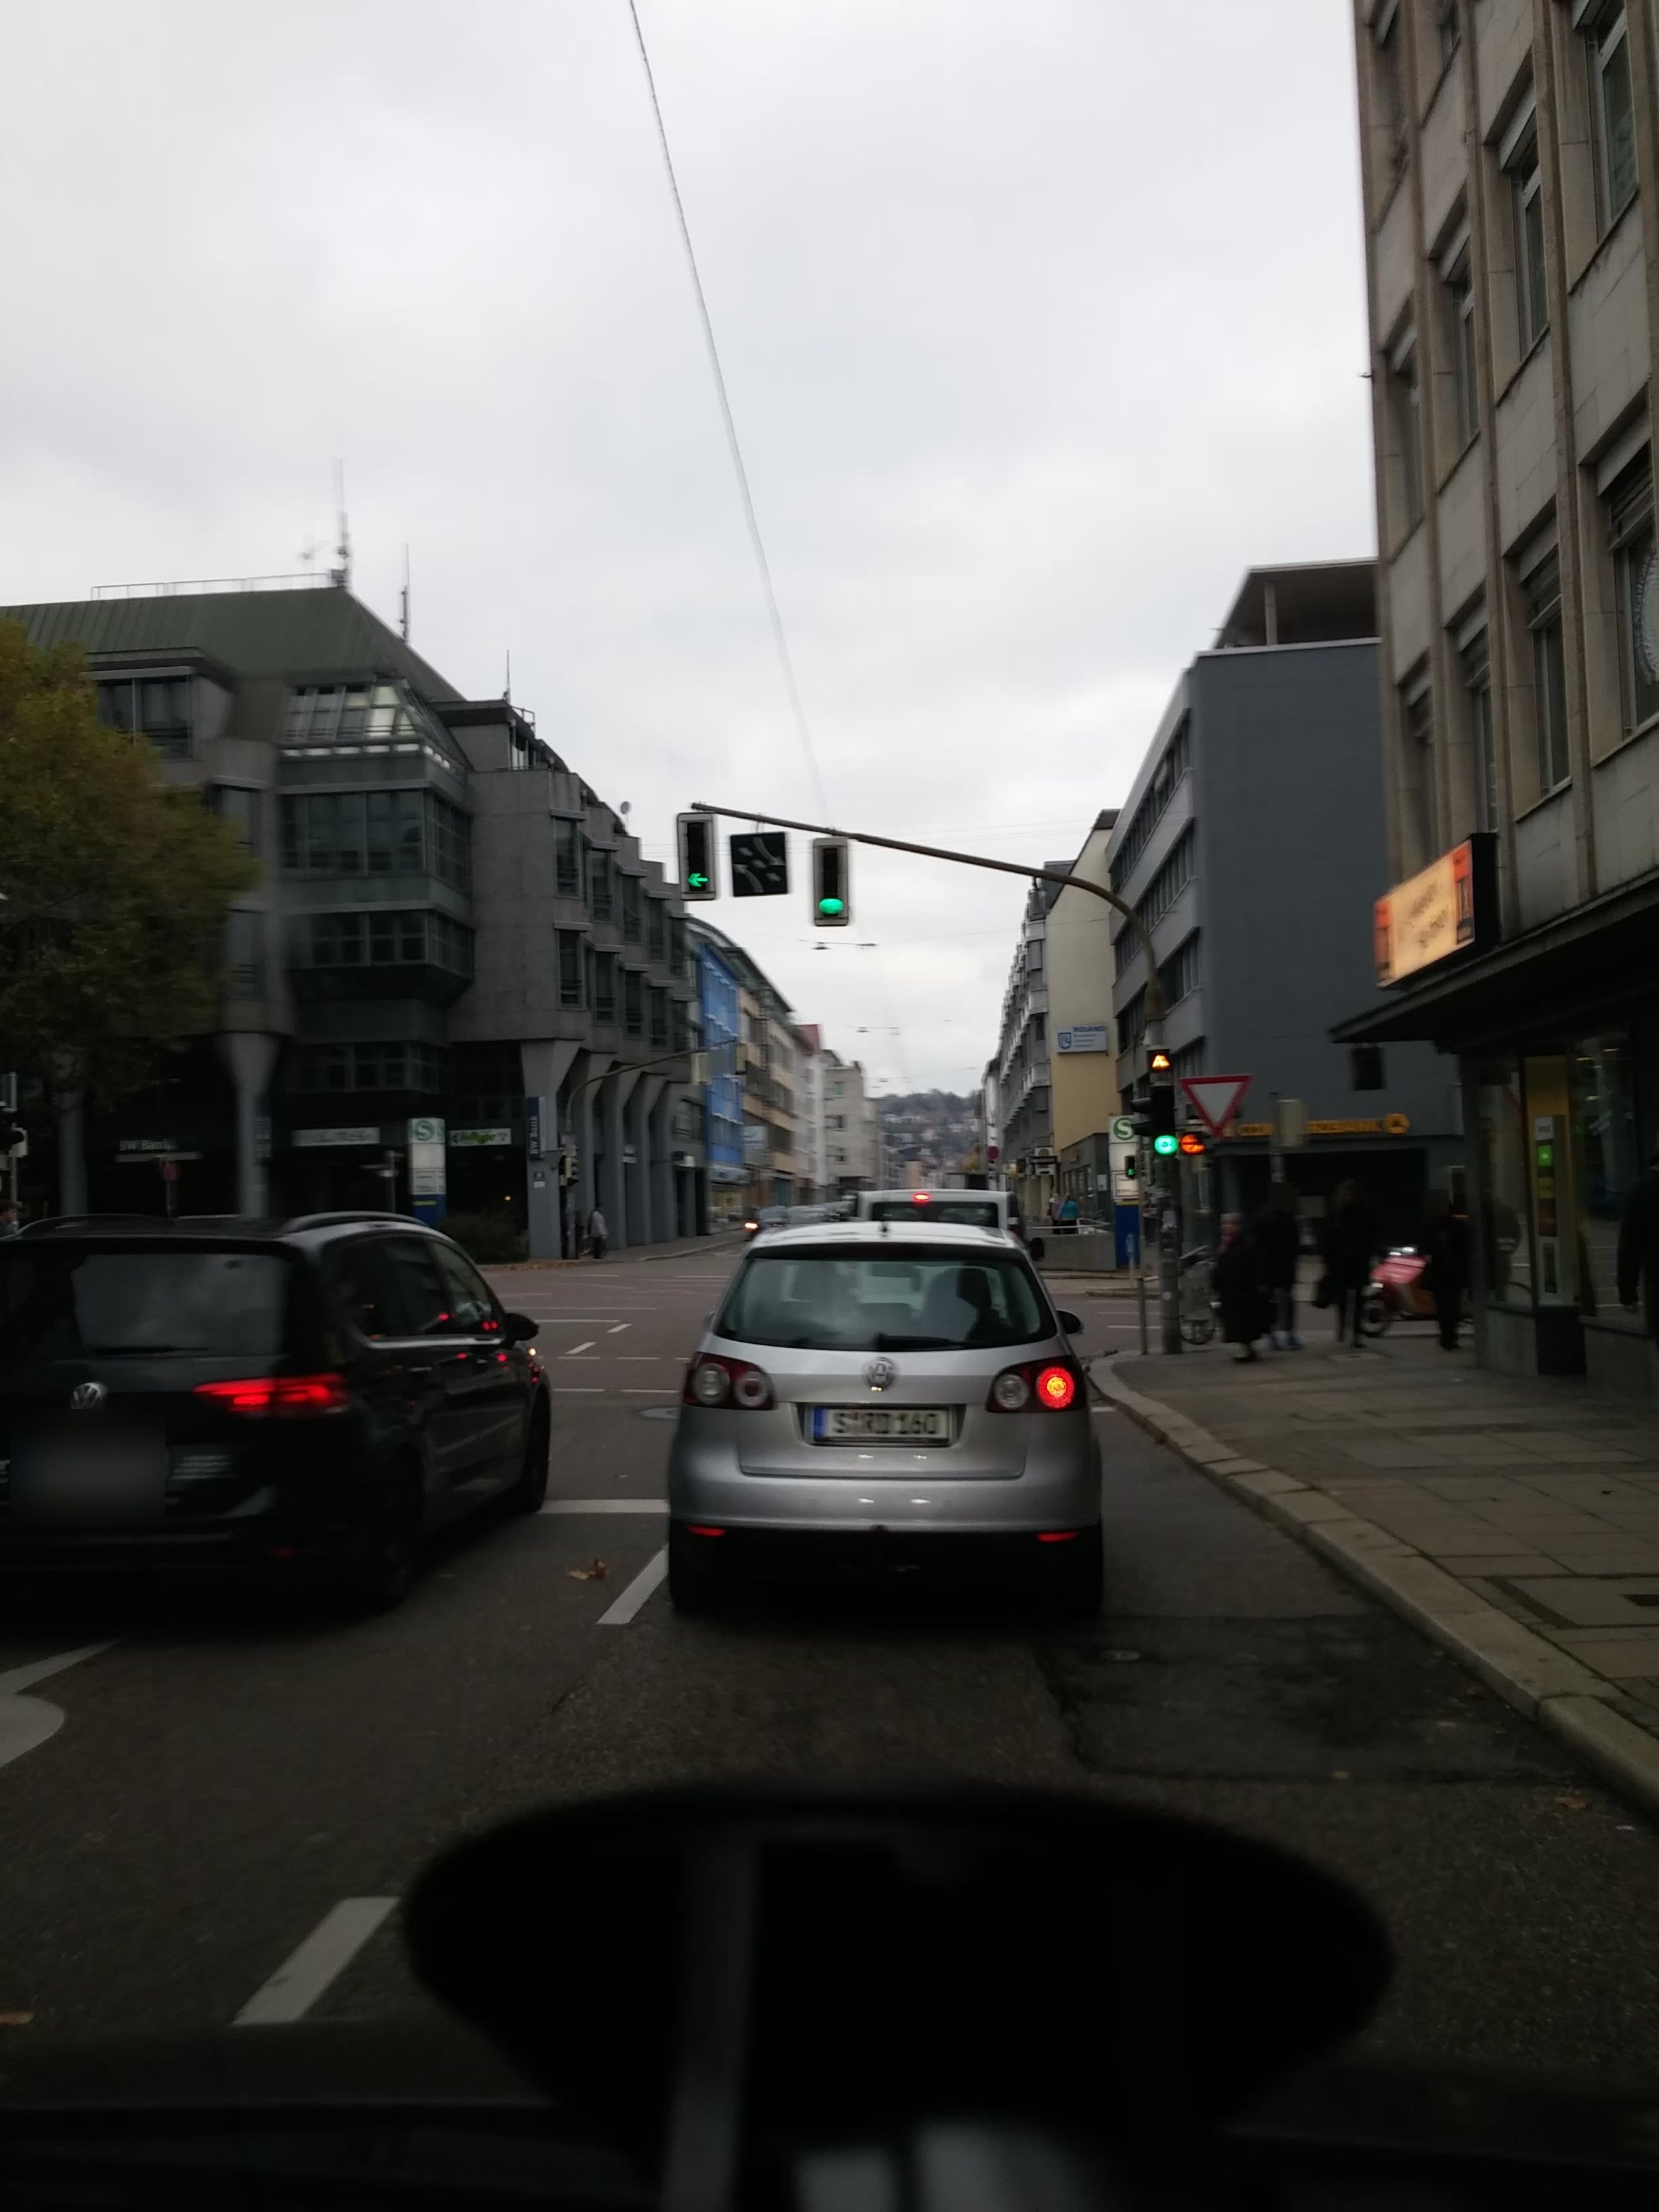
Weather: cloudy
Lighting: day
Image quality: good
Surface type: driving surface
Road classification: tertiary
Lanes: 3, 2
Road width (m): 9.2
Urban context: urban centre
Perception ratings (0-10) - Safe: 2.21, Lively: 9.08, Beautiful: 3.35, Boring: 0.92, Depressing: 6.49, Wealthy: 2.98